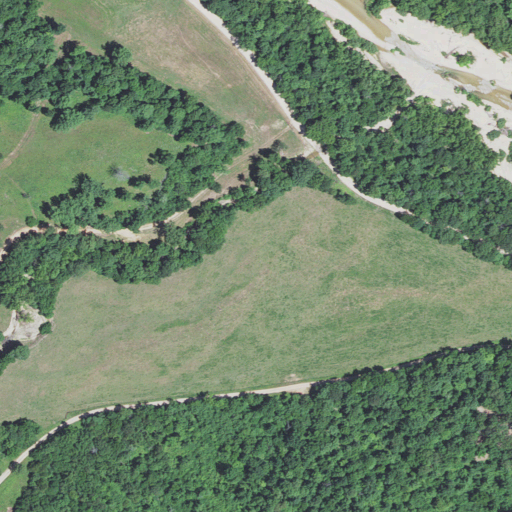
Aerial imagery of valley in Missouri named Carpenter Hollow containing deciduous forest, pasture, open development, barren land, herbaceous wetlands, and woody wetlands